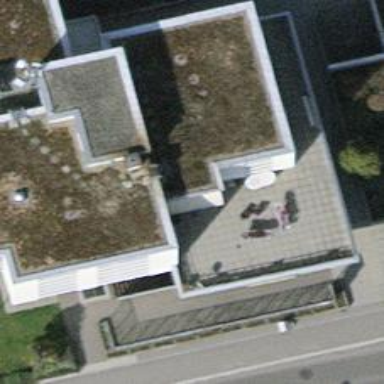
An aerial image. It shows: Restaurant.